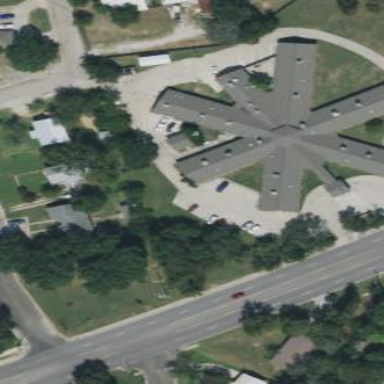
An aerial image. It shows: Nursing home building.